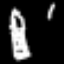
Label: pencil